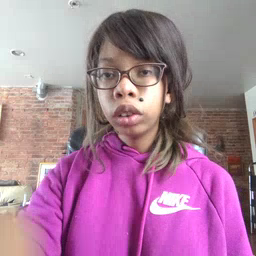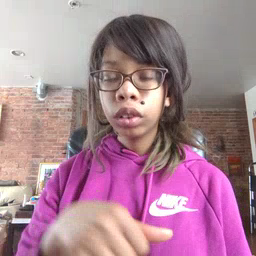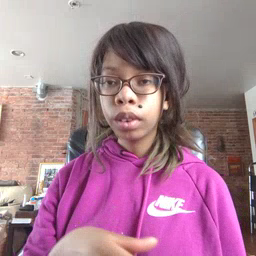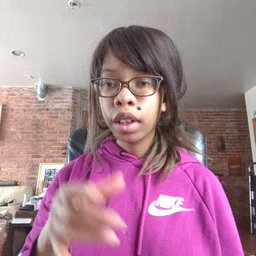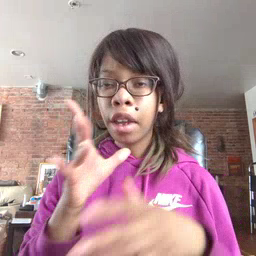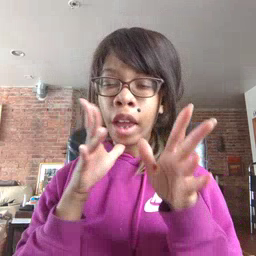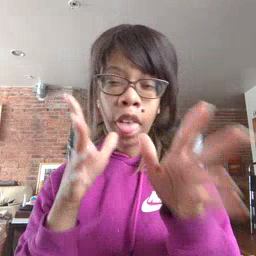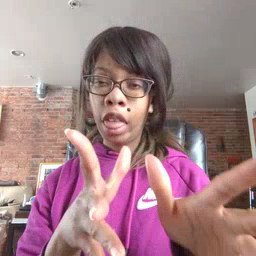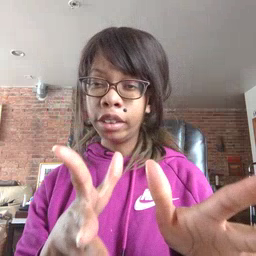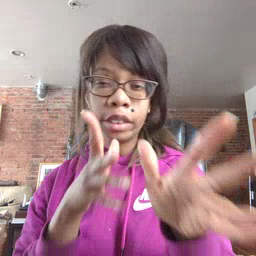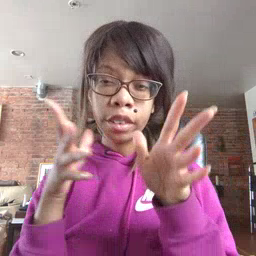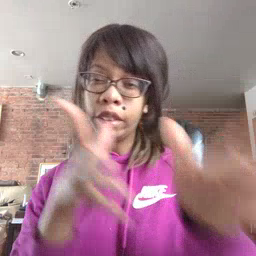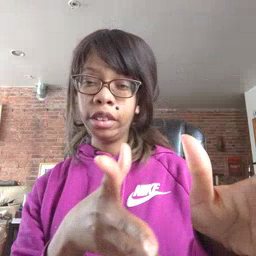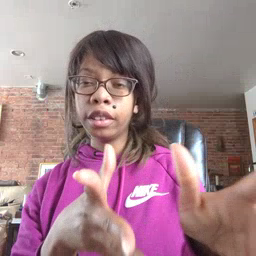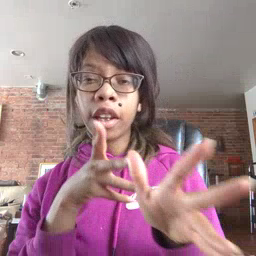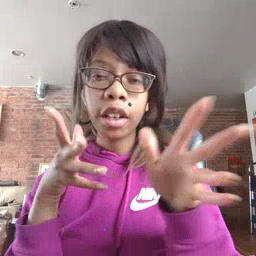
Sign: hate